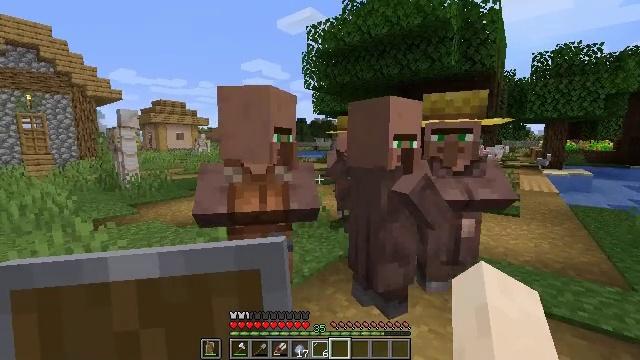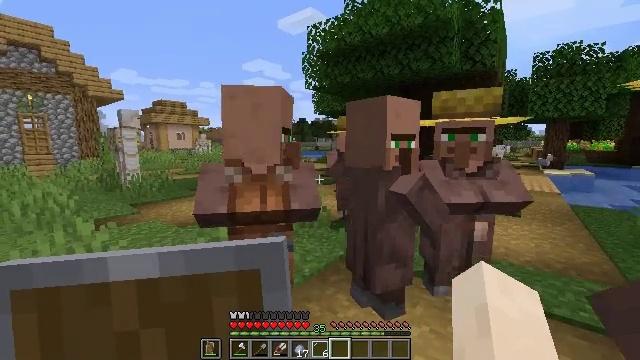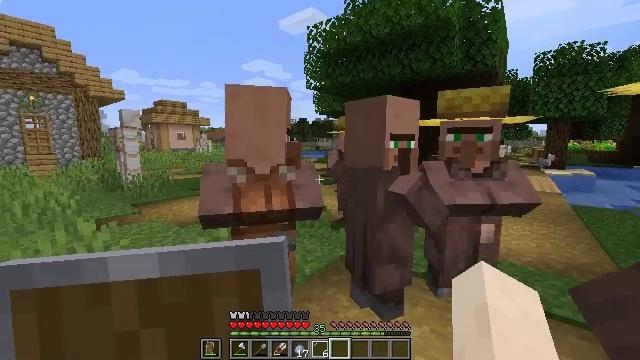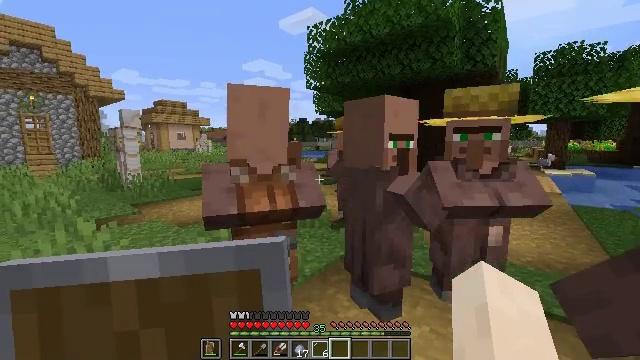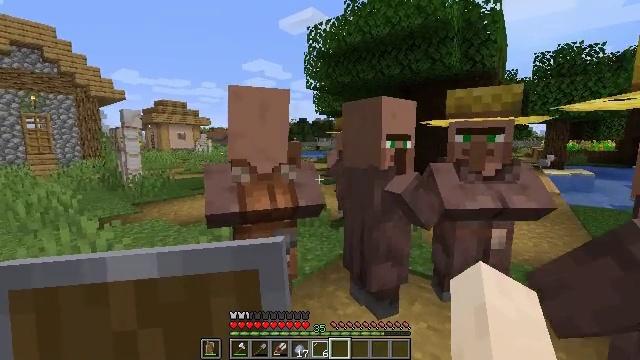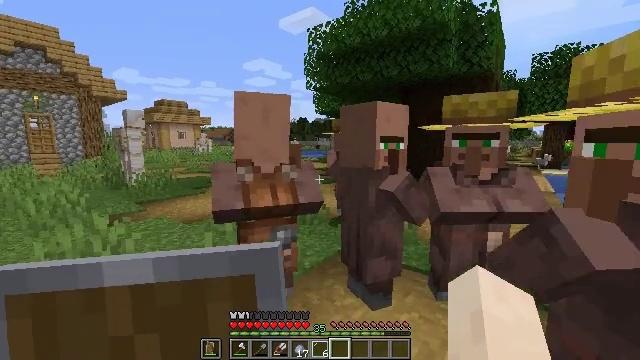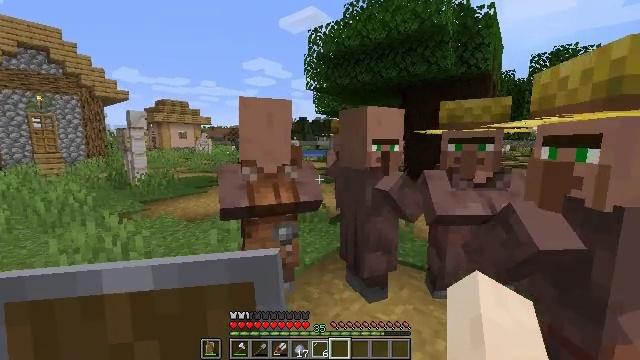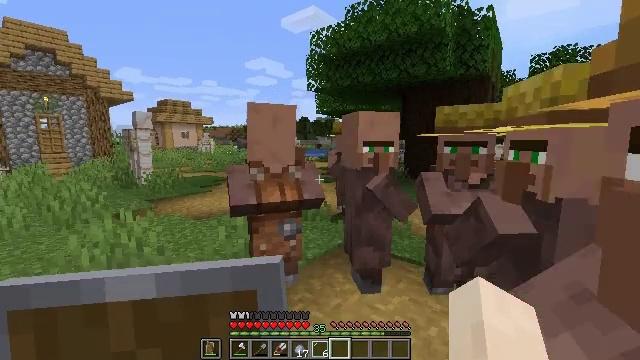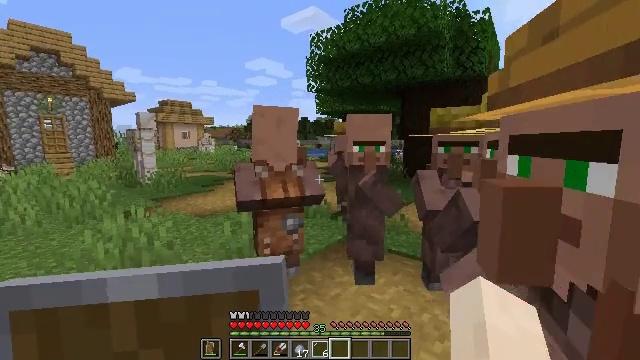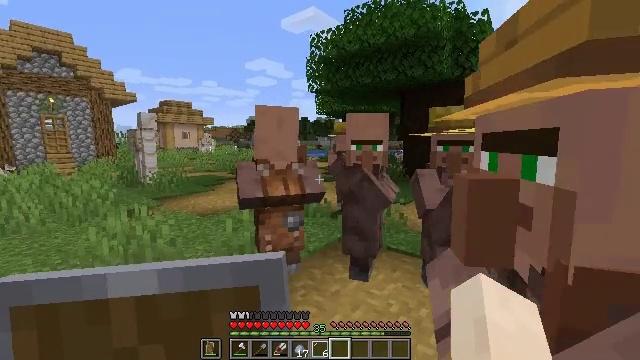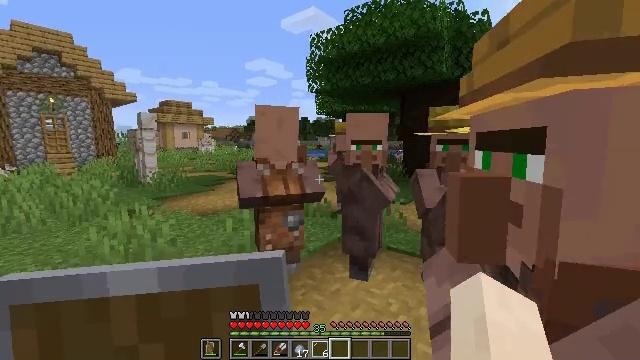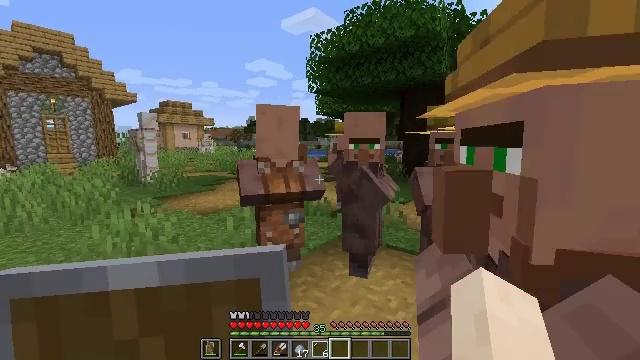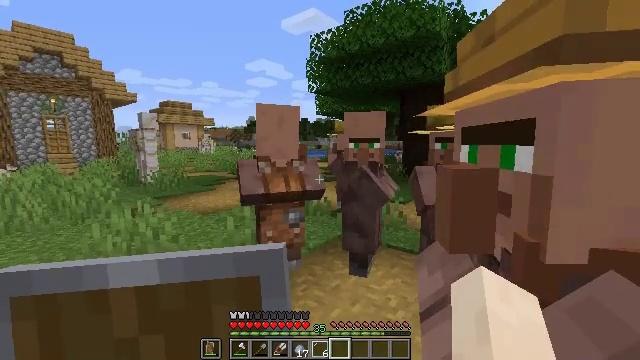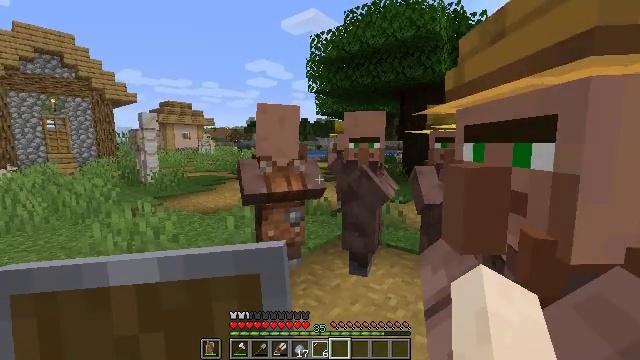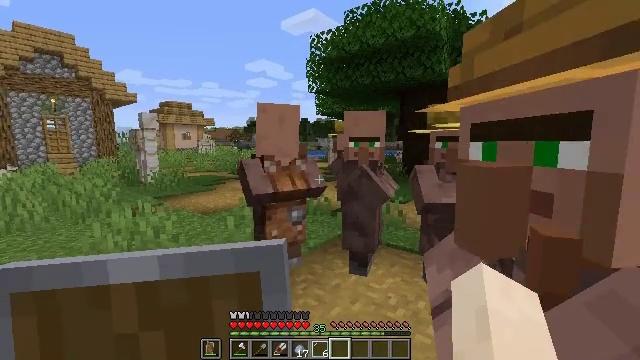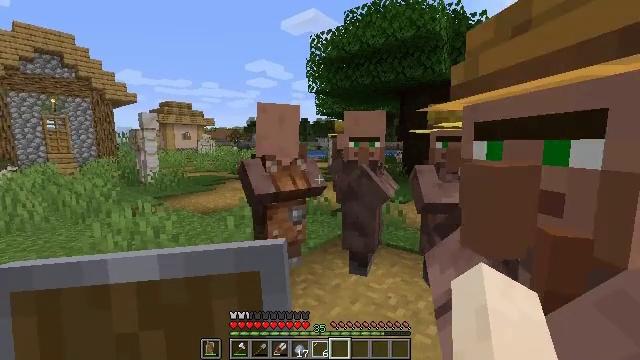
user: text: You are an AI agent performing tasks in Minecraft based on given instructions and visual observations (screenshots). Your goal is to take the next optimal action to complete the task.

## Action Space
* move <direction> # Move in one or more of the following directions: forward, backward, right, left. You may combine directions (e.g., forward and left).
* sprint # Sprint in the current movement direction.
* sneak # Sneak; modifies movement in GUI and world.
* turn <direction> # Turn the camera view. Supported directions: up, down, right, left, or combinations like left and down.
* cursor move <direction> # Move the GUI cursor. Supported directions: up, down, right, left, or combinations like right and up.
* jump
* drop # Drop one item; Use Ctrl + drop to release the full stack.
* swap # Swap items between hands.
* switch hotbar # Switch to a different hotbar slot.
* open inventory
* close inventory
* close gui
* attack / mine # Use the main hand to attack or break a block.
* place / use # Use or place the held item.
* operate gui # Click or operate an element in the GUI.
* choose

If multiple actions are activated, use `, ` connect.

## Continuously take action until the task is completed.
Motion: motion action
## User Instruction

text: Prepare a bow on the crafting table.
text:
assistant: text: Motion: no_op
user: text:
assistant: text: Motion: no_op
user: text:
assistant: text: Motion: no_op
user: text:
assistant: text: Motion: move back
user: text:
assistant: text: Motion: move back
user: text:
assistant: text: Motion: move back
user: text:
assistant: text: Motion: move back
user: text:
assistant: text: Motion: no_op
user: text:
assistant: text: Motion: no_op
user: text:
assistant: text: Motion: no_op
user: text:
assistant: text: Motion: no_op
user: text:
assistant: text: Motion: no_op
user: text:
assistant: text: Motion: no_op
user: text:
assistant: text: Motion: no_op
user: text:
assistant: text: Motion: no_op
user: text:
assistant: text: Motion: no_op
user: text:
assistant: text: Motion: no_op
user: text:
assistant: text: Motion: no_op
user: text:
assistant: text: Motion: turn right
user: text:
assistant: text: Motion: no_op
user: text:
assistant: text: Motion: no_op
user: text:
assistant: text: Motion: no_op
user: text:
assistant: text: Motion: no_op
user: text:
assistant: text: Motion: move left
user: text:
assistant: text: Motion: move forward and move left
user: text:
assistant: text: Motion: move forward and move left, turn right
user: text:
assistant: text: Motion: move forward and move left, turn right
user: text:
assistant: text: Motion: move forward and move left, turn right
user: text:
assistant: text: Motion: move forward and move left
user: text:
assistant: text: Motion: move forward and move left, turn left